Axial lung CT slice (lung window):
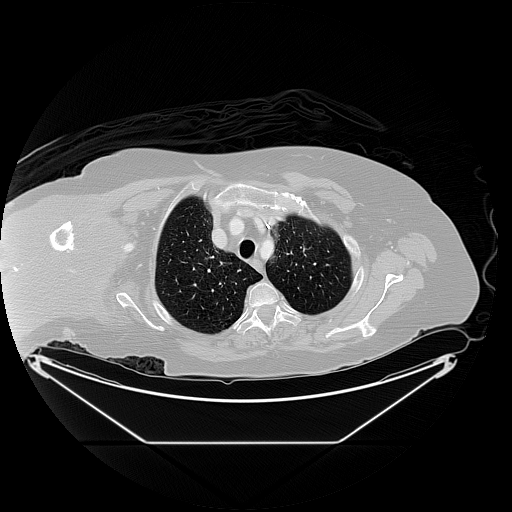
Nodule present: no